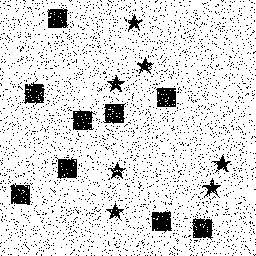
Squares: 9
Triangles: 0
Stars: 7
Total shapes: 16